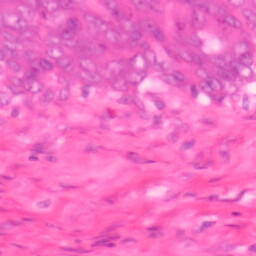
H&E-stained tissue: Colon